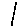
Label: tree